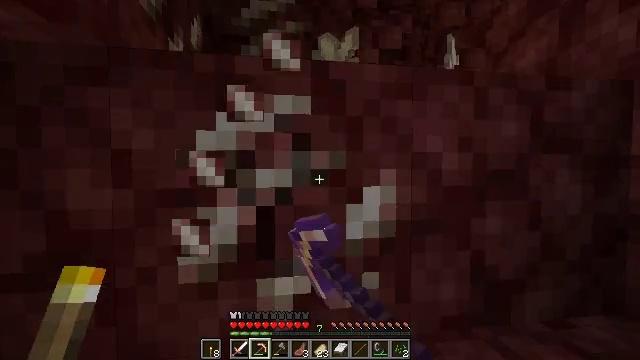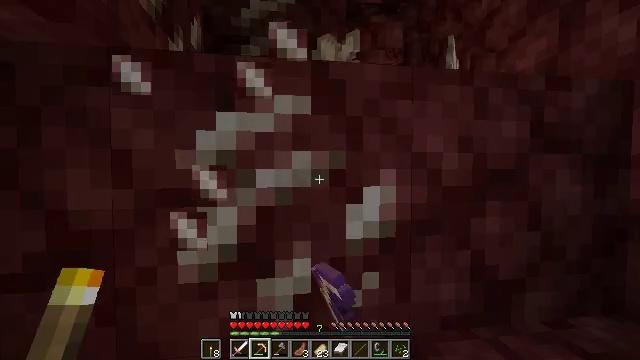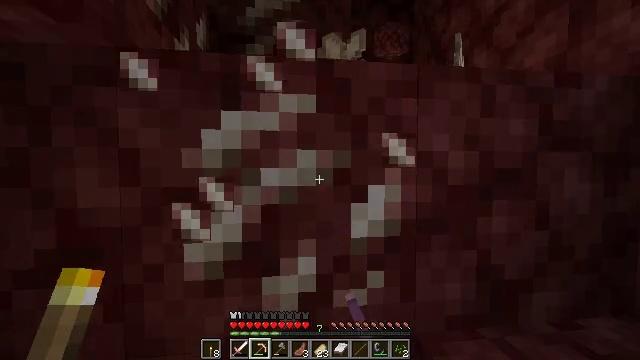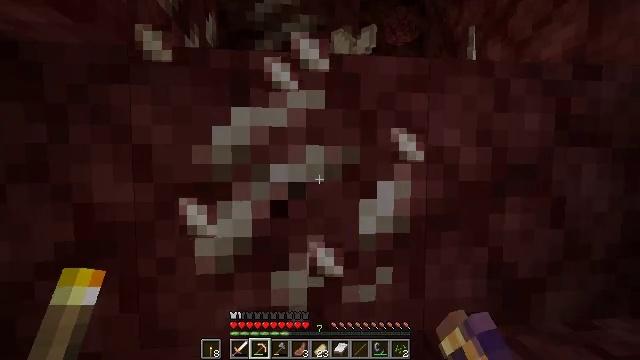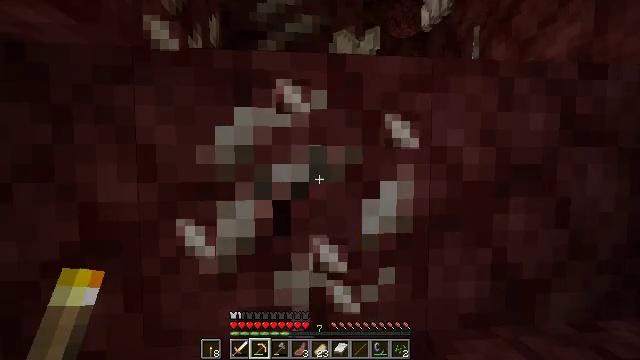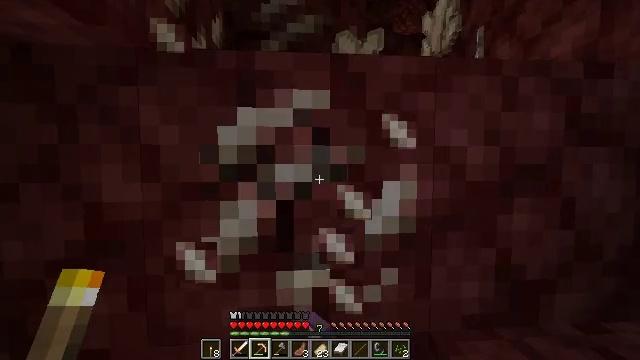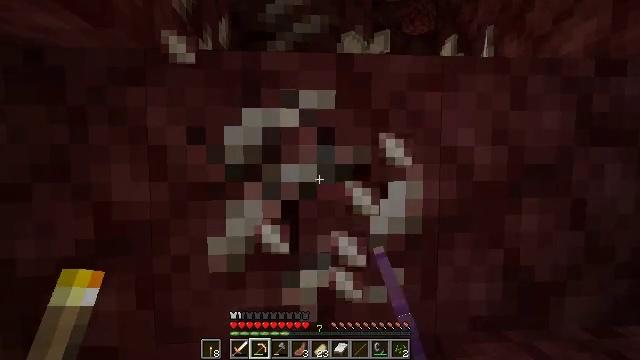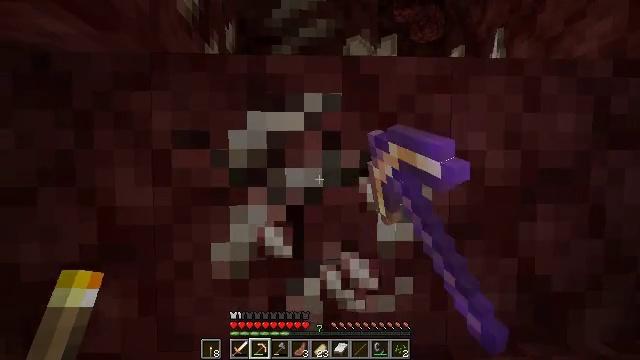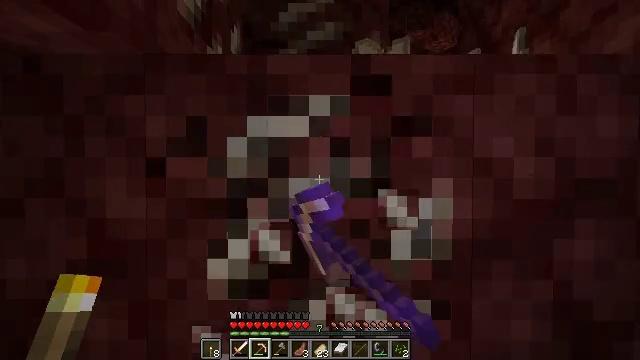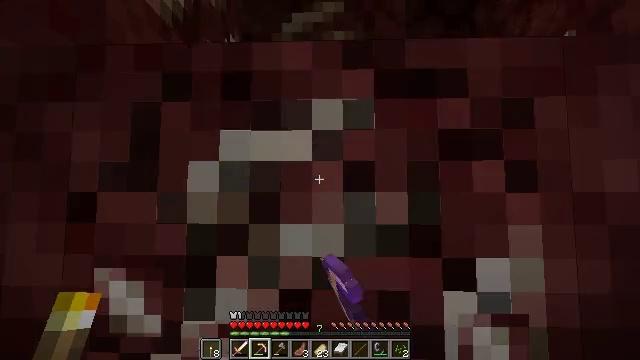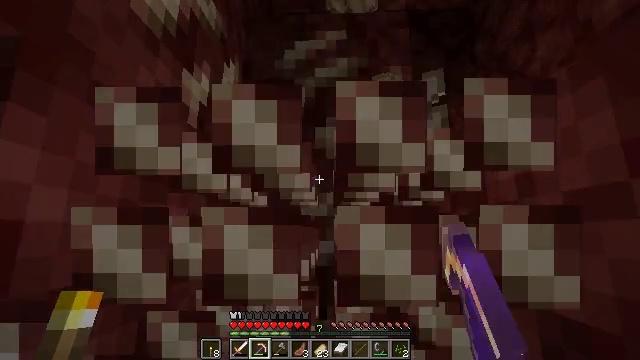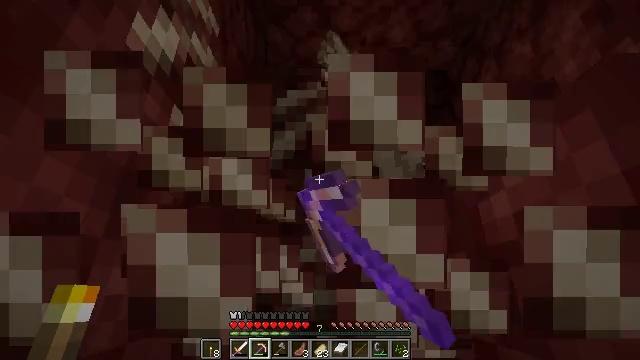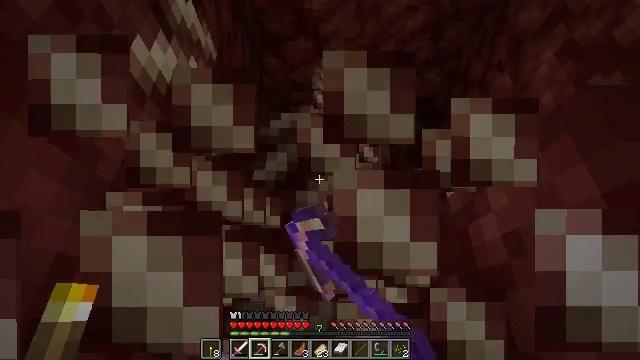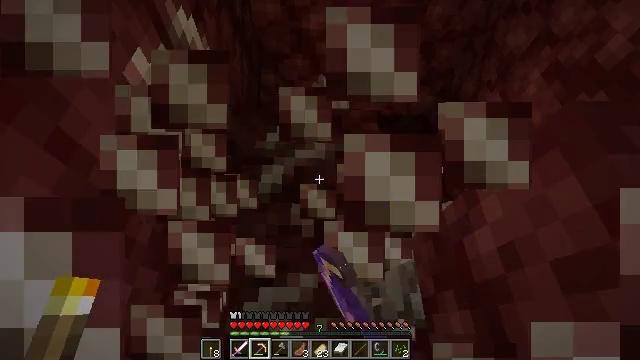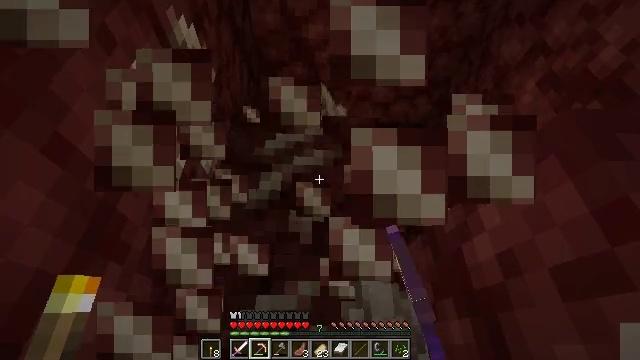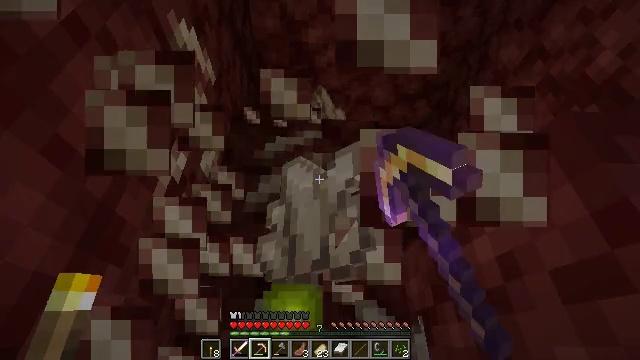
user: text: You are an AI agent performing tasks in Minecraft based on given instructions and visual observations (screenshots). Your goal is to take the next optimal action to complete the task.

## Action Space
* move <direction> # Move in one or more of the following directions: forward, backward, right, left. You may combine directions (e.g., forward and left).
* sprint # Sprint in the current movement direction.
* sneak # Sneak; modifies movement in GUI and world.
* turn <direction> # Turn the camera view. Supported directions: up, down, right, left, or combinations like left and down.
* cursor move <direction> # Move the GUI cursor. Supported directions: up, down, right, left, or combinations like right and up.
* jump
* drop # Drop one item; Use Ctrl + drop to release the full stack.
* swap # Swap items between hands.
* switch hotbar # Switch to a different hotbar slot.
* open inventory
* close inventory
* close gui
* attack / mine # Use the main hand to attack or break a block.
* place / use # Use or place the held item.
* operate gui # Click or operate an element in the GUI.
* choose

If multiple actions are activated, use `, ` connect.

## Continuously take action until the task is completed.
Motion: motion action
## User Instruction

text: Gather nether quartz ore with a pickaxe.
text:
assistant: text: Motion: attack / mine
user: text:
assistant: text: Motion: turn left, attack / mine
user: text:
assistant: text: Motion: turn left, attack / mine
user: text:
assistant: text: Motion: attack / mine
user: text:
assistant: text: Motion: attack / mine
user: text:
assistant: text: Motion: turn left, attack / mine
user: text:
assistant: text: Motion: move forward, turn left, attack / mine
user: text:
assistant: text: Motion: move forward, turn left and up, attack / mine
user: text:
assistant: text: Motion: move forward, turn left and up, attack / mine
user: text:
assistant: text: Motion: move forward, turn up, attack / mine
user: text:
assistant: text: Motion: move forward, turn right and up, attack / mine
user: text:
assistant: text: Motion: turn right and up, attack / mine
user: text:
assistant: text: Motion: turn right and up, attack / mine
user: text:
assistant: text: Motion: turn up, attack / mine
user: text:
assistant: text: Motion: attack / mine
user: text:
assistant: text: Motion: attack / mine
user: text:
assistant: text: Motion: attack / mine
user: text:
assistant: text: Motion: attack / mine
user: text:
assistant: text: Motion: attack / mine
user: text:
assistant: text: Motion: attack / mine
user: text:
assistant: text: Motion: turn left, attack / mine
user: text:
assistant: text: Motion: turn left and down, attack / mine
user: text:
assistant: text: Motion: turn down, attack / mine
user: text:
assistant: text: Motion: turn down, attack / mine
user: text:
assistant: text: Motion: attack / mine
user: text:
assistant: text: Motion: attack / mine
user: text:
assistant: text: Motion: move forward, turn down, attack / mine, jump
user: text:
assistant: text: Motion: move forward, turn down, attack / mine, jump
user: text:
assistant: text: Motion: move forward and move right, turn down, attack / mine, jump
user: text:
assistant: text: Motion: move forward and move right, turn left and down, attack / mine, jump